Current action and preconditions to check: trajectory_clear

Your task: For each precondition in the list above, predict whether it will hold at this action.

Consider the current scene as observed from the mobile robot's camera, and analyze the predicted future states of all dynamic agents (e.g., people, animals, vehicles, or any moving entities) within the NEXT SECOND.

IMPORTANT: Only answer "very likely" if you are absolutely certain—based on strong, clear evidence—that a dynamic agent will violate the precondition in the predicted future state. Do NOT answer "very likely" for unlikely, ambiguous, or low-probability risks.

Ask yourself for each precondition: Is there a high probability, with clear and convincing evidence, that the predicted future states of any dynamic agent will interfere with the predicted future state of the currently executing action within the NEXT SECOND, causing that precondition to fail?

Assess the risk level based on these predictions. Use "likely" or "very likely" if motions create a clear risk of interference.

Use "neutral" or "improbable" if agents are nearby but their predicted paths are clearly diverging or non-conflicting.

Failure Risk Categories: "very improbable", "improbable", "neutral", "likely", "very likely"

Answer Format: Output ONLY the probability_of_failure value from these categories: "very improbable", "improbable", "neutral", "likely", "very likely"

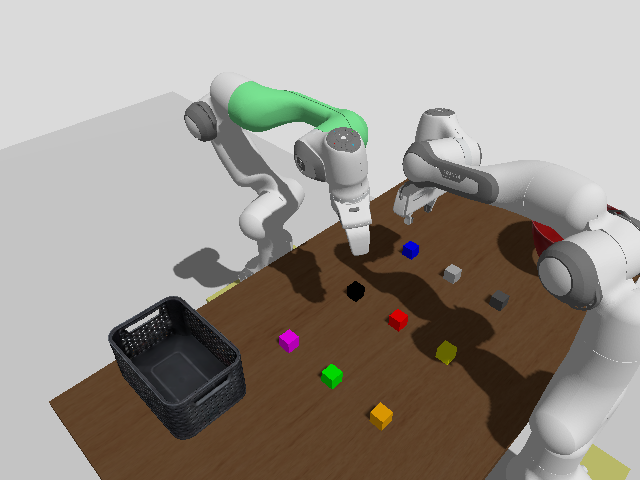

Answer: improbable